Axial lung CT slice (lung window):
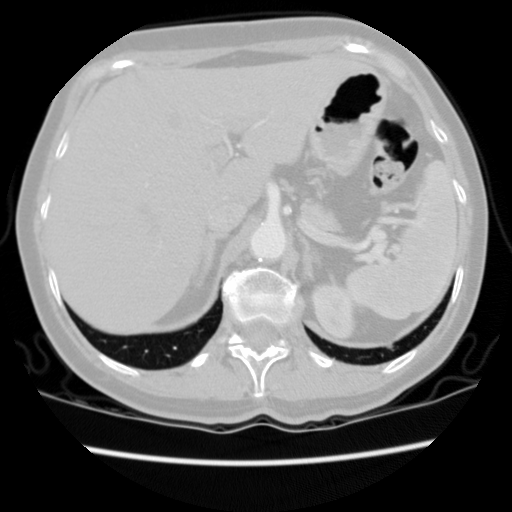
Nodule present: no